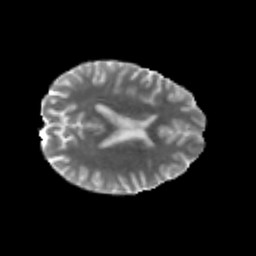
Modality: MD
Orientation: axial
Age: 35
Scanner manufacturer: philips
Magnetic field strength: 3 T
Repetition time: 8.705 s
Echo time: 0.1273 s